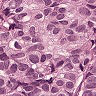
Metastatic tissue present: yes